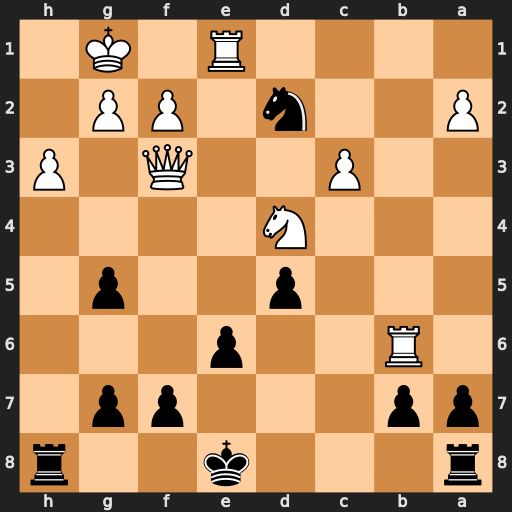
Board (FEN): r3k2r/pp3pp1/1R2p3/3p2p1/3N4/2P2Q1P/P2n1PP1/4R1K1
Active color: b
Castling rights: kq
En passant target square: -
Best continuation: Nxf3+ Nxf3 axb6